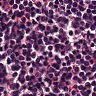
Metastatic tissue present: no